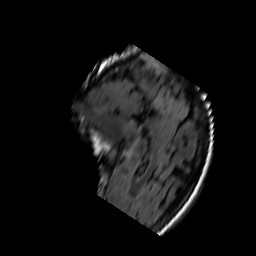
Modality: FLAIR
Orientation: sagittal
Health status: ill
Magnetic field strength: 3 T